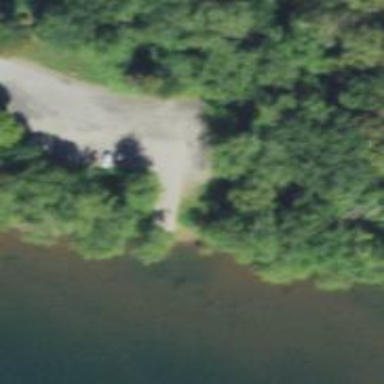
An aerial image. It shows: Slipway on service road for leisure land activities.